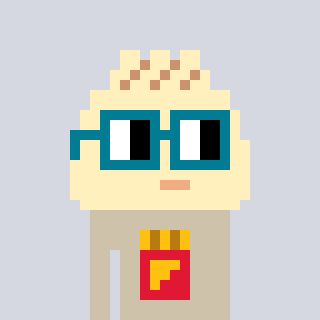
a pixel art character with square dark green glasses, a porkbao-shaped head and a bege-colored body on a cool background